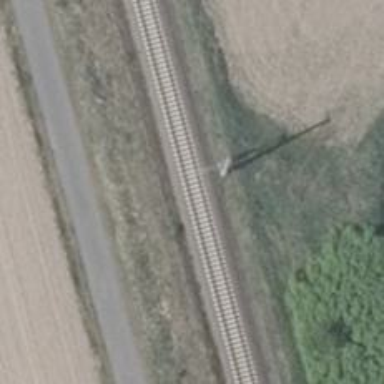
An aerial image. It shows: Milestone along the railway with catenary mast.